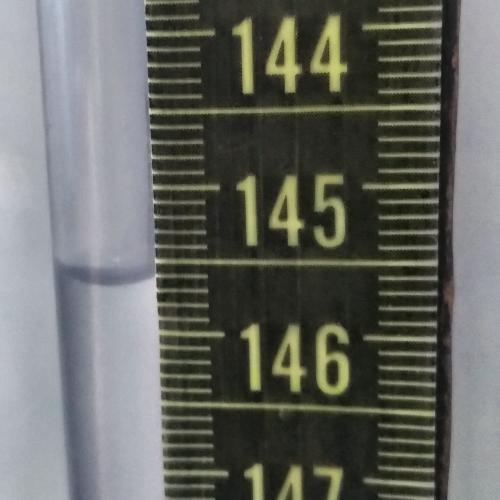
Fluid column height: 145.6 cm